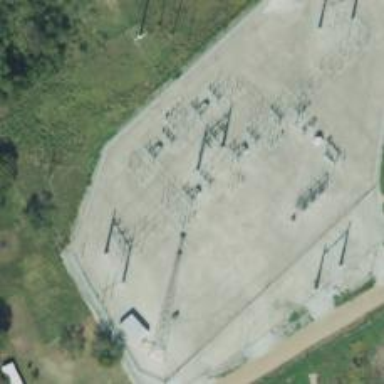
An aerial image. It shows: Switch used for power control.